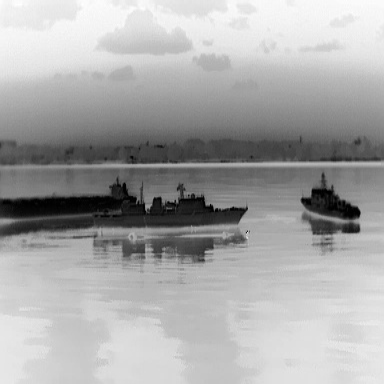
There are three objects shown in the infrared image, including two warships, and a liner.